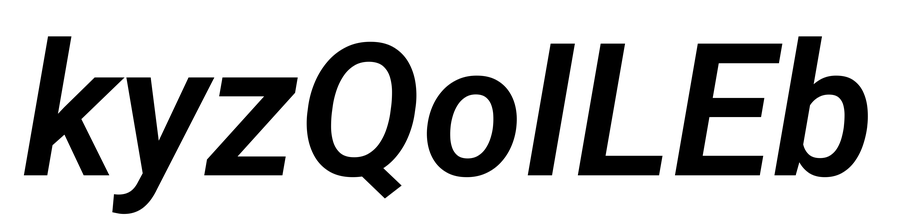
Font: Roboto-Italic_SemiBold_Italic